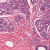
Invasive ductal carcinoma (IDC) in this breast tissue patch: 0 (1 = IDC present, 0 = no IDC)